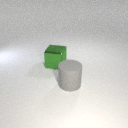
large green metal cube behind large gray rubber cylinder